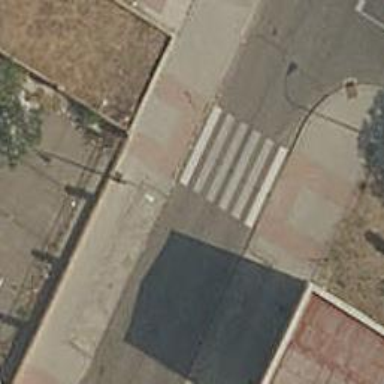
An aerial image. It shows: Zebra crossing on the road.